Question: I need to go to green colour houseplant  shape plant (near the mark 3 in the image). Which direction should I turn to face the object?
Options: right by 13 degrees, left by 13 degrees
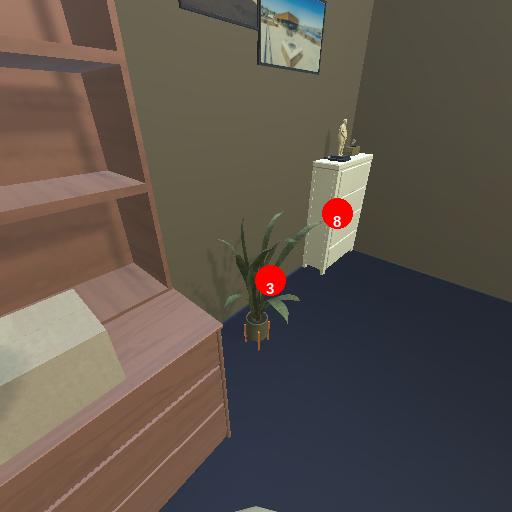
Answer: right by 13 degrees